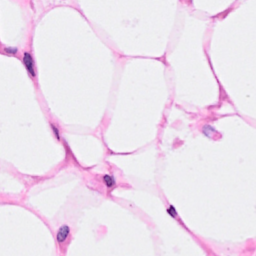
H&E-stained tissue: Breast